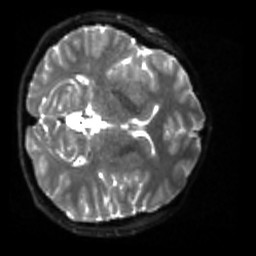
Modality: sbref
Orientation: axial
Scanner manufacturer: siemens
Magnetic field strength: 3 T
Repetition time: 4 s
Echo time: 0.0594 s